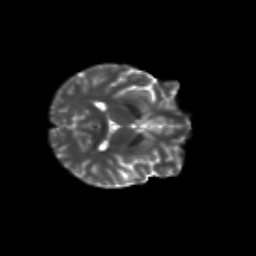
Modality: T2w
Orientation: axial
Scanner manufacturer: siemens
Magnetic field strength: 3 T
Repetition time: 9.2 s
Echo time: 0.084 s